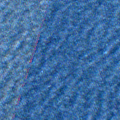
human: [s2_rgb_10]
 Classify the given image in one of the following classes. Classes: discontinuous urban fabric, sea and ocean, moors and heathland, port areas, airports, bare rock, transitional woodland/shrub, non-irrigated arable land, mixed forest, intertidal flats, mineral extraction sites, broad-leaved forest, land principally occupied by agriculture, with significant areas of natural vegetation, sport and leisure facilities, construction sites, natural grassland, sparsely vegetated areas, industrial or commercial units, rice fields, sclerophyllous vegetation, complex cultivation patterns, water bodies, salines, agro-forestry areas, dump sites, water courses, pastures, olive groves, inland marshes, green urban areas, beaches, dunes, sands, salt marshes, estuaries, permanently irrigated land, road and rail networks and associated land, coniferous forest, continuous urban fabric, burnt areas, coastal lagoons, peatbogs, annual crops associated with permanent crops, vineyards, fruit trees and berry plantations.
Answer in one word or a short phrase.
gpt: sea and ocean